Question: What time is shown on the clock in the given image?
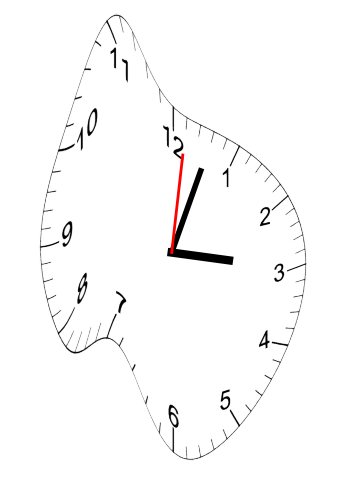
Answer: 03:03:01